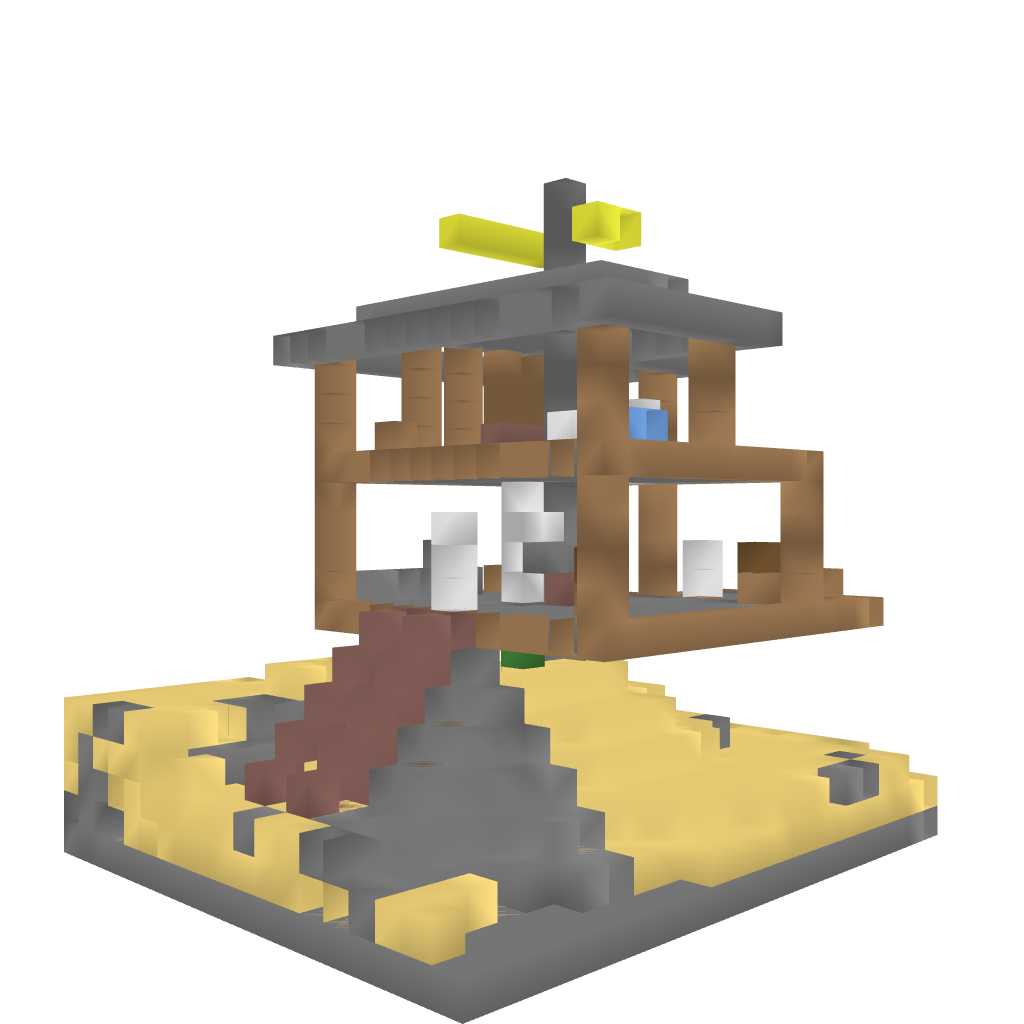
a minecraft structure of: Modern beach house bad low quality